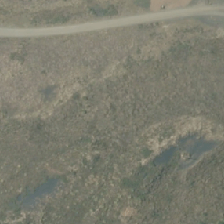
Land cover: low_producing_grassland